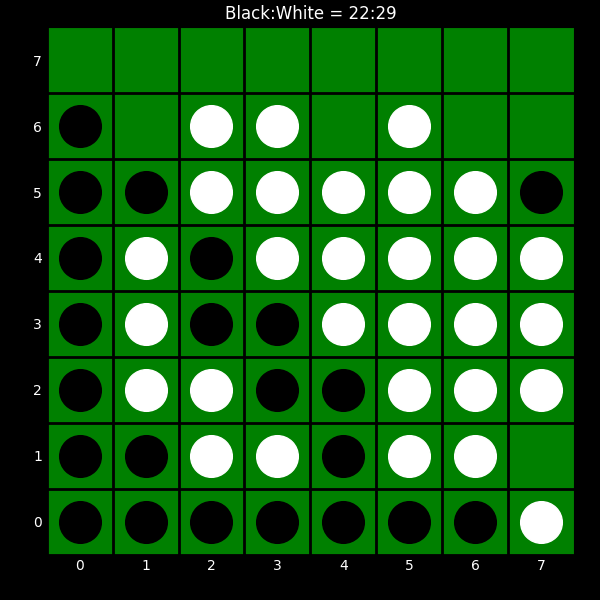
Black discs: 22
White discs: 29